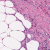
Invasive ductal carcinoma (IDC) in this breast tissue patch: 0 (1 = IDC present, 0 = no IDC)